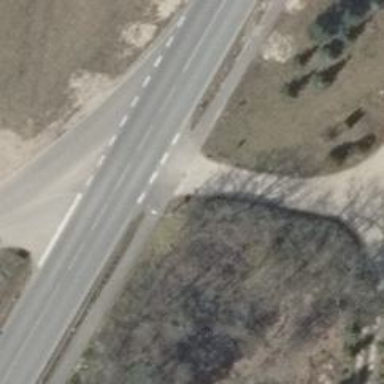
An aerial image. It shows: Unmarked crossing on the road.